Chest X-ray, PA view. Patient: 46 years old, sex F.
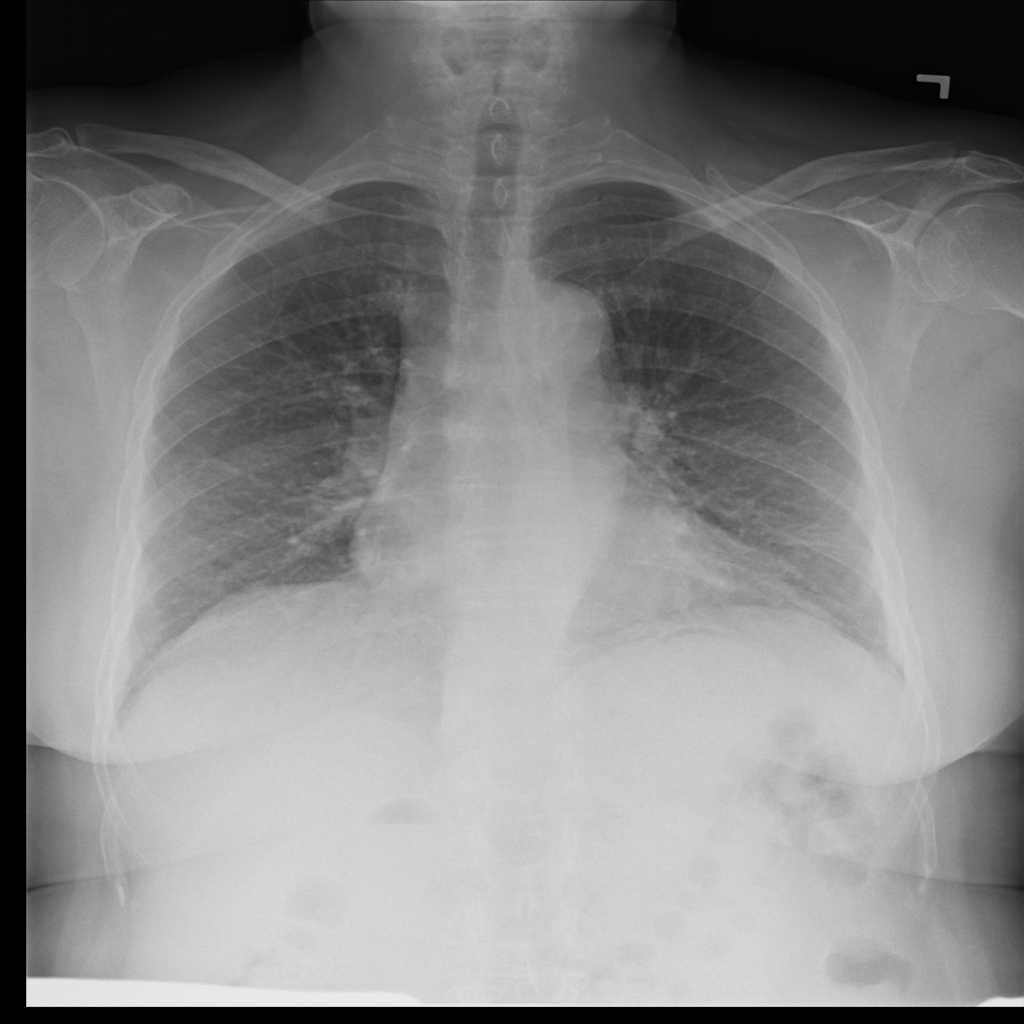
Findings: Atelectasis